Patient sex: M
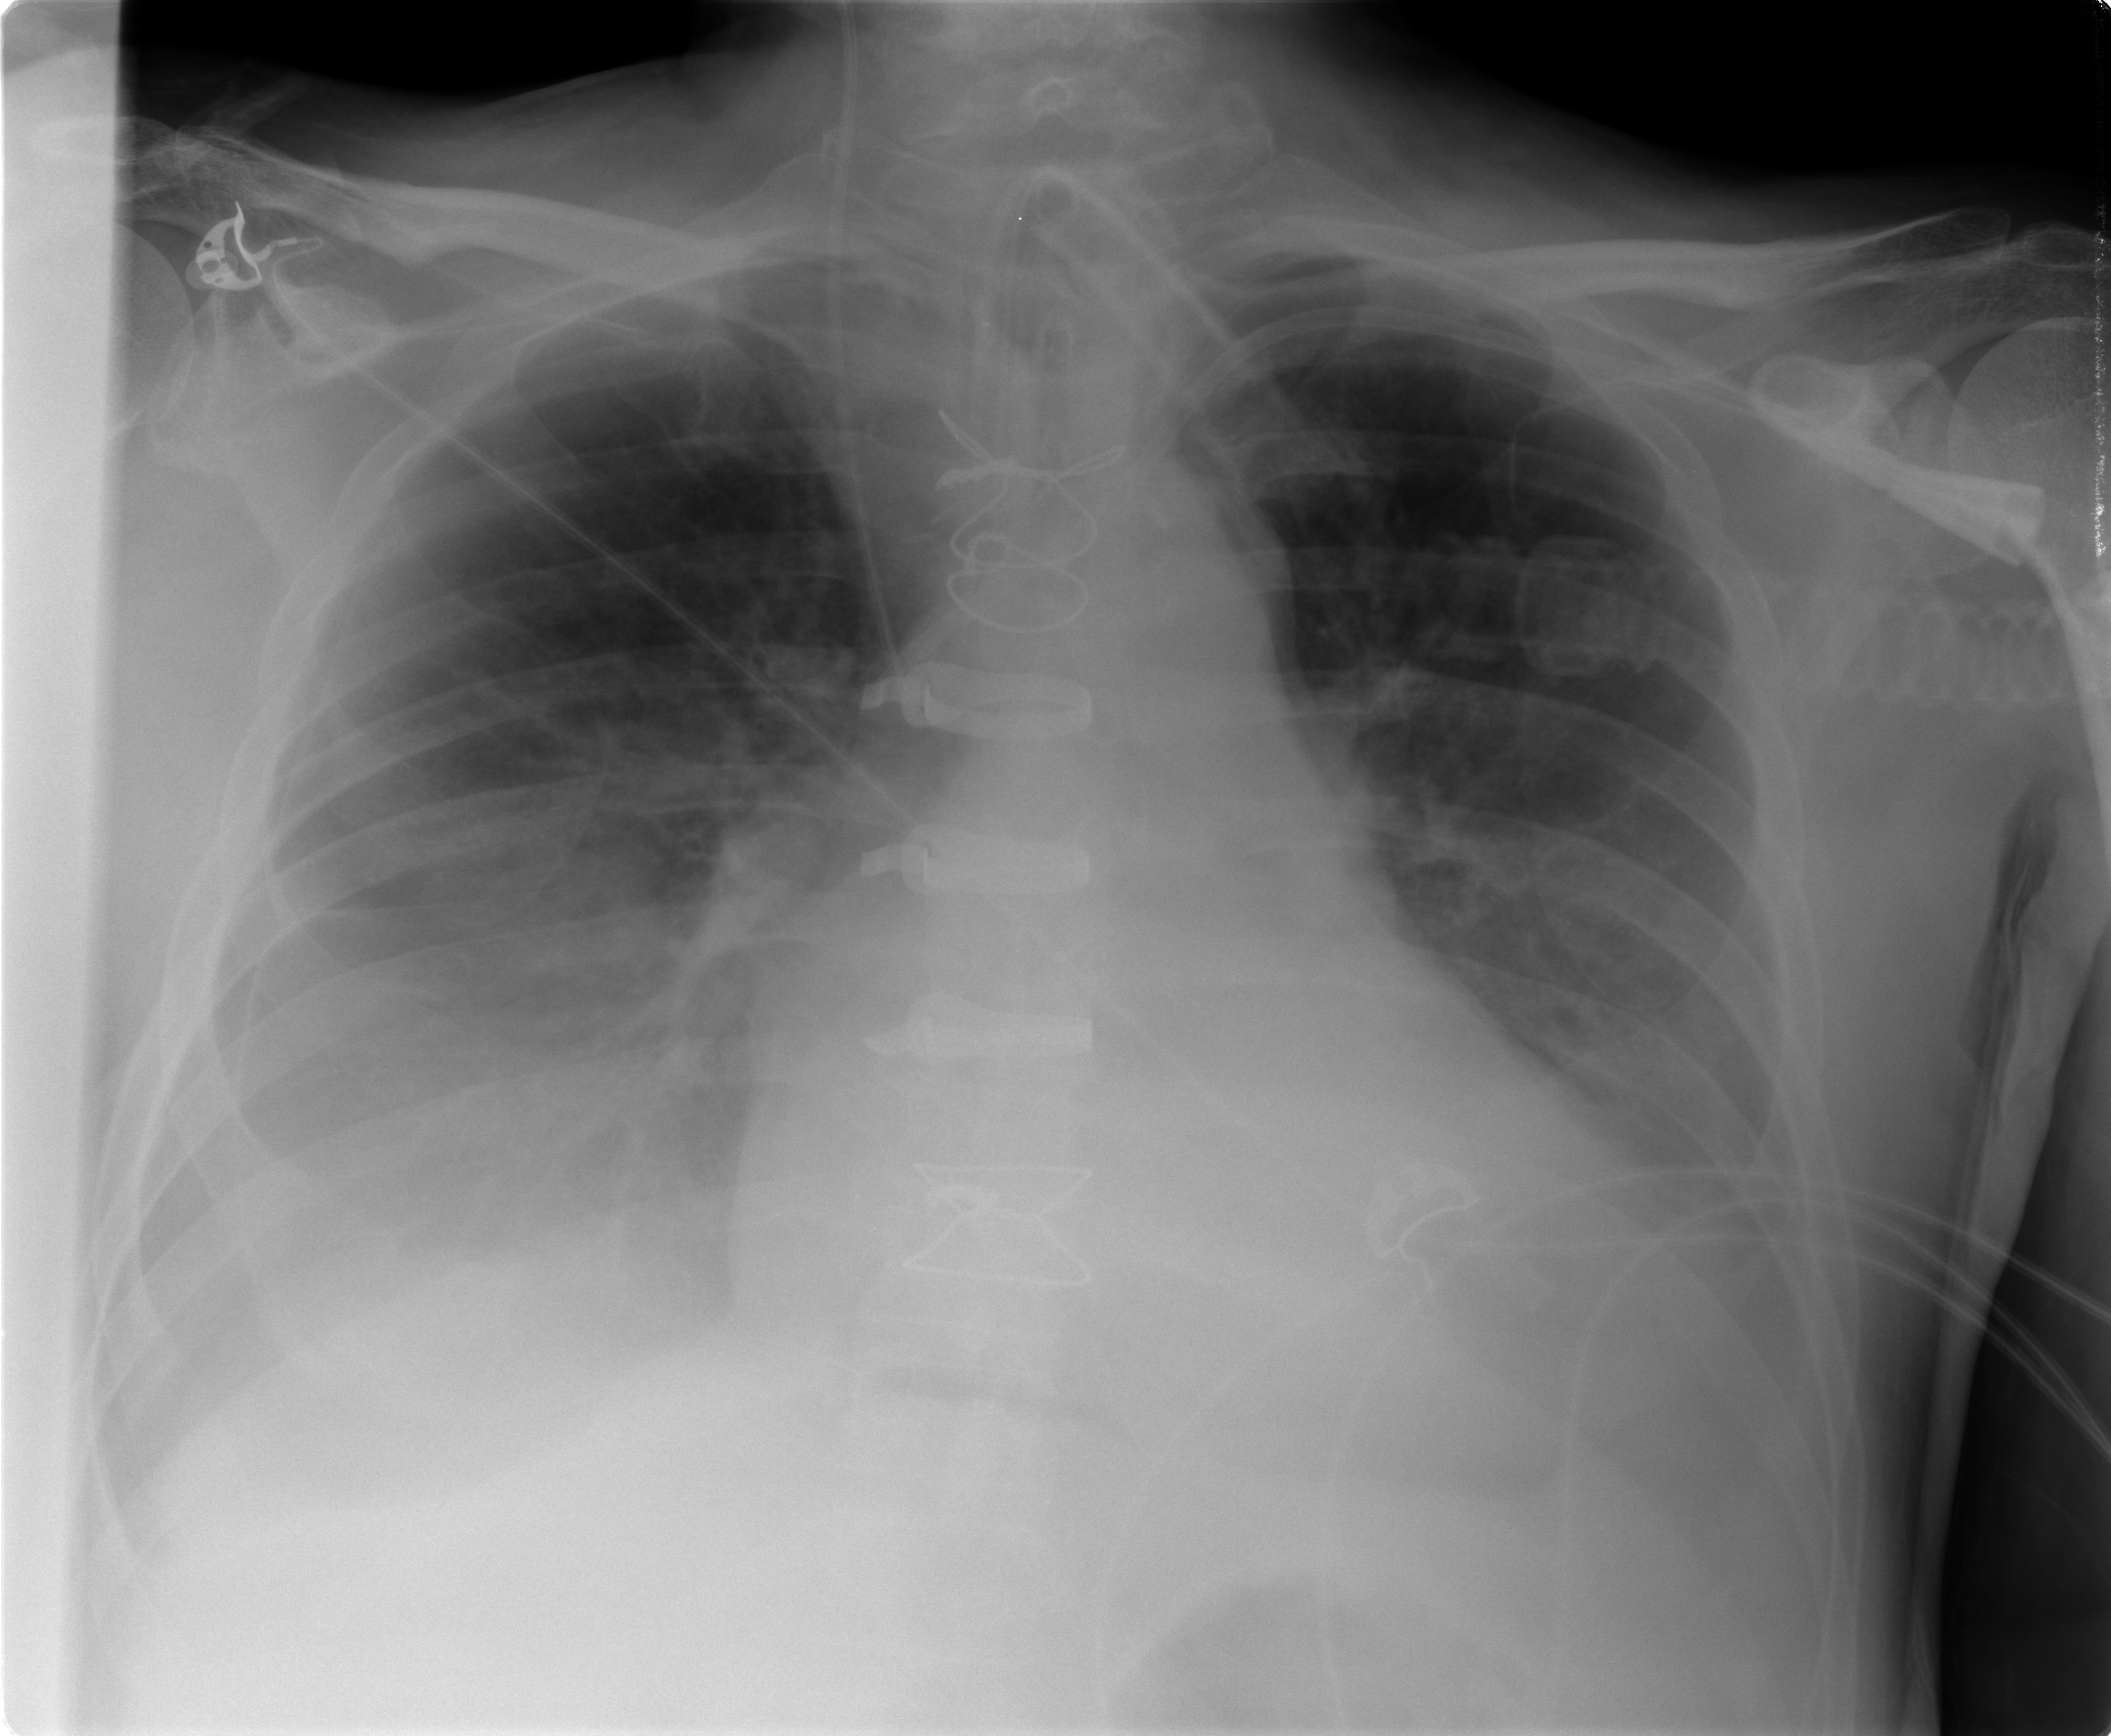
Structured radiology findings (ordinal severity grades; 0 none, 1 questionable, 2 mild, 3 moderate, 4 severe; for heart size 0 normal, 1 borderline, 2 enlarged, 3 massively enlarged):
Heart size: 2
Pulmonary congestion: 2
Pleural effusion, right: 2
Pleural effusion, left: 2
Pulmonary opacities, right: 0
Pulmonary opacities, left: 0
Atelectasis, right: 3
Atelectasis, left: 2